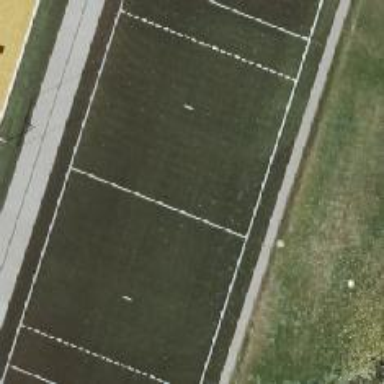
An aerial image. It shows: American football pitch with artificial turf.